Aerial crown-view tile of a tropical tree (Barro Colorado Island, Panama), acquired 20241014:
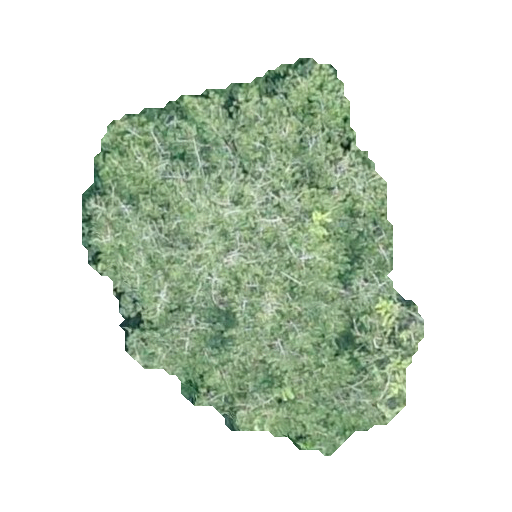
Species: Virola surinamensis
GBIF accepted scientific name: Virola surinamensis
Crown area: 142.78 m²